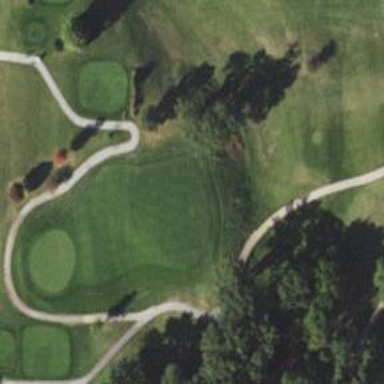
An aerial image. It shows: Golf fairway covered with lush grass.